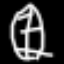
Label: leaf